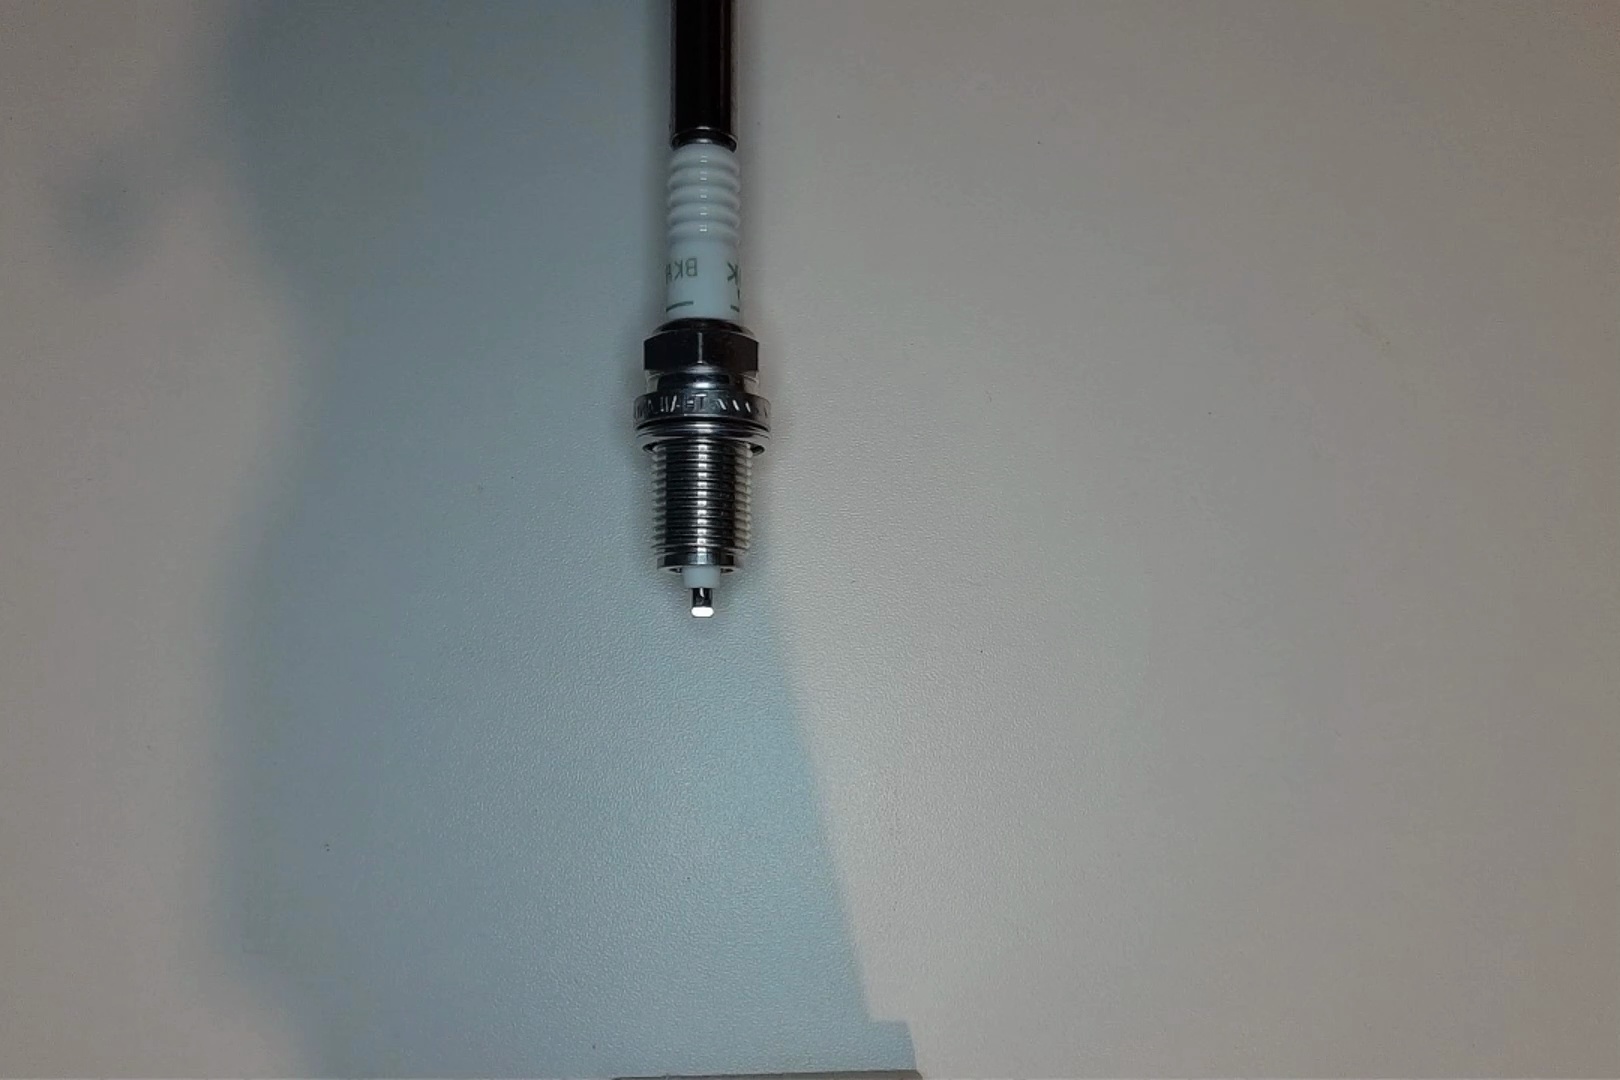
Label: no anomaly